Question: I have 'UIScrollView' setup which loads images from the web. The 'UIImageView' in the scrollview has a width of 320px, but somehow the images are smaller or bigger then this width and interfere as they are visible in the other imageviews.

I use the following code:
### CollectionViewController.m
'''
#pragma mark - ScrollView Pics
- (UICollectionReusableView *)collectionView:(UICollectionView *)collectionView viewForSupplementaryElementOfKind:(NSString *)kind atIndexPath:(NSIndexPath *)indexPath {
UICollectionReusableView *reusableview = nil;
if (kind == UICollectionElementKindSectionHeader) {
UIView *headerView =[collectionView dequeueReusableSupplementaryViewOfKind:UICollectionElementKindSectionHeader withReuseIdentifier:@"HeaderView" forIndexPath:indexPath];
reusableview = (UICollectionReusableView*)headerView;
[self addSlideShow:reusableview at:indexPath];
}
return reusableview;
}
-(void)addSlideShow:(id)reusableView at:(NSIndexPath *)indexPath {
int spacing = 4;
int headerSpacing = (indexPath.section == 0) ? spacing : 8; // 8 = spacing + spacing
int topSpacing = headerSpacing - spacing;
float headHeight = self.customLayout.headerReferenceSize.height - headerSpacing;
float pControlHeight = 20;
self.myScrollView = [[UIScrollView alloc] initWithFrame:CGRectMake(0, topSpacing, self.view.frame.size.width, headHeight)];
self.myScrollView.showsHorizontalScrollIndicator = NO;
self.myScrollView.delegate = self;
[reusableView addSubview:self.myScrollView];
self.myPageControl = [[UIPageControl alloc] initWithFrame:CGRectMake(0, headHeight - pControlHeight, self.view.frame.size.width, pControlHeight)];
self.myPageControl.numberOfPages = 4;
self.myPageControl.enabled = TRUE;
self.myPageControl.highlighted = TRUE;
[reusableView addSubview:self.myPageControl];
[self myScrollingAt:(int)indexPath.section];
pageControlBeingUsed = NO;
}
-(void)myScrollingAt:(int)section {
self.myScrollView.pagingEnabled = YES;
[self.myScrollView setIndicatorStyle:UIScrollViewIndicatorStyleWhite];
int numberOfViews = 4;
for (int i=0; i < numberOfViews; i++) {
CGFloat xOrigin = i * self.myScrollView.frame.size.width;
UIImageView *imageView = [[UIImageView alloc] initWithFrame:CGRectMake(xOrigin, 0, self.myScrollView.frame.size.width, self.myScrollView.frame.size.height)];
imageView.contentMode = UIViewContentModeScaleAspectFill;
imageView.userInteractionEnabled = YES;
int itemOfScrollView = [self getItem:i atSection:section];
if (self.sshare.coData.count > 0 && itemOfScrollView < self.sshare.coData.count) {
[self setPhotos:imageView onItem:itemOfScrollView];
}
imageView.tag = 4000 + itemOfScrollView; // create tag to get the item to navigate to the detailView
[self addTap:imageView];
DLog(@"imageview %d: %@", i, imageView);
[self.myScrollView addSubview:imageView];
}
self.myScrollView.contentSize = CGSizeMake(numberOfViews * self.myScrollView.frame.size.width, self.myScrollView.frame.size.height);
}
- (void)scrollViewWillBeginDragging:(UIScrollView *)scrollView {
pageControlBeingUsed = NO;
}
- (void)scrollViewDidEndDecelerating:(UIScrollView *)scrollView {
pageControlBeingUsed = NO;
}
- (int)getItem:(int)item atSection:(int)section {
return item + (section * 4); // return the positon where I have to look in my array
}
- (void)addTap:(id)view {
UITapGestureRecognizer *myTap = [[UITapGestureRecognizer alloc] initWithTarget:self action:@selector(tapToDetailView:)];
paidTap.numberOfTapsRequired = 1;
[view addGestureRecognizer:myTap];
}
-(void)setPhotos:(UIImageView *)imageView onItem:(int)item{
NSString *imageUrl = [self.sshare myImage:item];
[imageView setImageWithURL:[NSURL URLWithString:[self.sshare myImage:item]]];
}
'''
### Debugger output
'''
[742:60b] -[ViewController myScrollingAt:] [Line 293] imageview 0: <UIImageView: 0x155502e0; frame = (0 0; 320 222.976); tag = 4000; gestureRecognizers = <NSArray: 0x15550680>; layer = <CALayer: 0x15550360>>
[742:60b] -[ViewController myScrollingAt:] [Line 293] imageview 1: <UIImageView: 0x1565fe30; frame = (320 0; 320 222.976); tag = 4001; gestureRecognizers = <NSArray: 0x1565f650>; layer = <CALayer: 0x15660260>>
[742:60b] -[ViewController myScrollingAt:] [Line 293] imageview 2: <UIImageView: 0x155508a0; frame = (640 0; 320 222.976); tag = 4002; gestureRecognizers = <NSArray: 0x155509a0>; layer = <CALayer: 0x155506b0>>
[742:60b] -[ViewController myScrollingAt:] [Line 293] imageview 3: <UIImageView: 0x155509d0; frame = (960 0; 320 222.976); tag = 4003; gestureRecognizers = <NSArray: 0x15550c00>; layer = <CALayer: 0x15550a50>>
'''
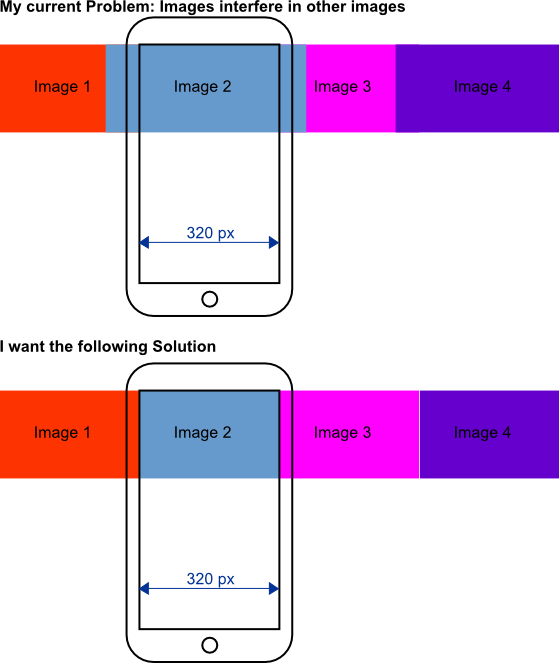
Answer: Since you're using 'UIViewContentModeScaleAspectFill', you want to clip the images:
'''
imageView.clipsToBounds = YES;
'''
Aspect-fill scales the images (retaining their aspect ratio) to completely fill the visible area when drawing. If the image view is not set to clip, it may draw outside its bounds.